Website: ulta-beauty
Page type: billing-address
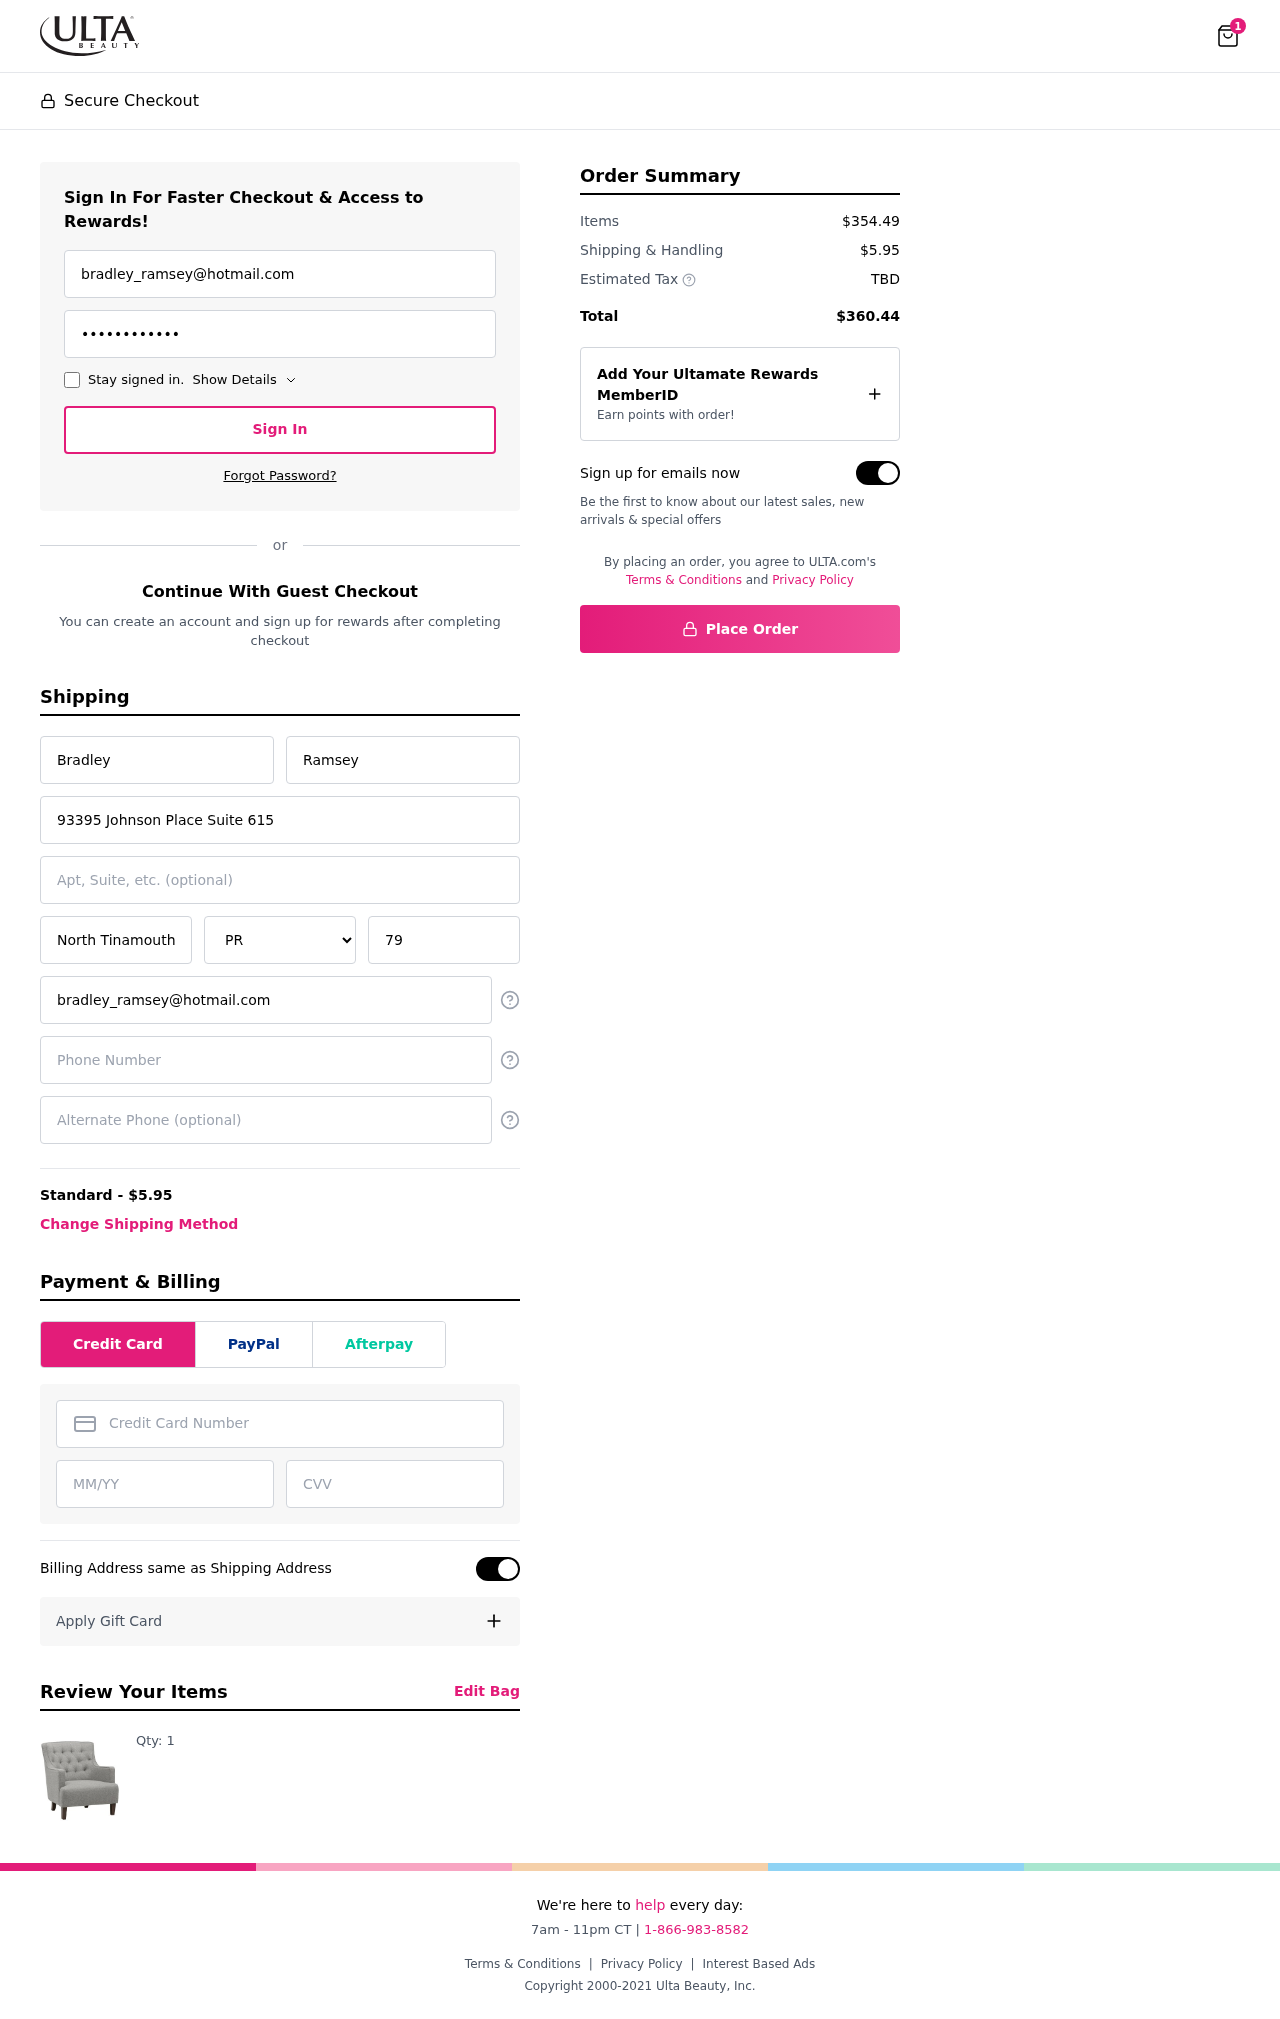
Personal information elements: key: PII_STATE
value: PR
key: PII_EMAIL
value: bradley_ramsey@hotmail.com
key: PII_FIRSTNAME
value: Bradley
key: PII_LASTNAME
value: Ramsey
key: PII_STREET
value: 93395 Johnson Place Suite 615
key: PII_CITY
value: North Tinamouth
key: PII_POSTCODE
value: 79203
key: PII_PHONE
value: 8276779472
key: PII_ALT_PHONE
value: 5109766107
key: PII_CARD_NUMBER
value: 4948 0401 3753 8982
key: PII_CARD_EXPIRY
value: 06/28
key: PII_CARD_CVV
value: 329
Product elements: key: PRODUCT1_QUANTITY
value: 1
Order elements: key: ORDER_NUM_ITEMS
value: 1
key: ORDER_SHIPPING_COST
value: $5.95
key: ORDER_SUBTOTAL
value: $354.49
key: ORDER_TOTAL
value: $360.44